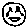
Label: smiley face